Interaction volume radius: 10 \u00c5
Interaction volume height: 15 \u00c5
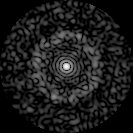
Disorder parameter: 0.8323